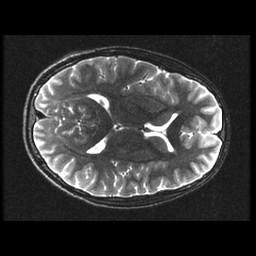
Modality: T2w
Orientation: axial
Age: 15
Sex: male
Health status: ill
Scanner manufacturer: ge
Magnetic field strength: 3 T
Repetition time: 7.5 s
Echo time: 0.1015 s